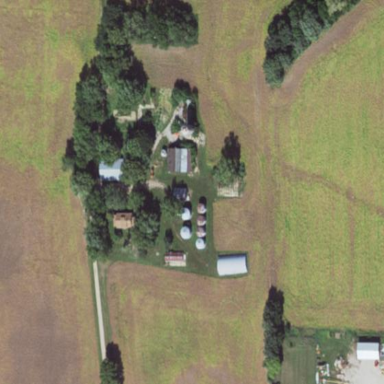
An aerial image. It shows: Farmyard area.